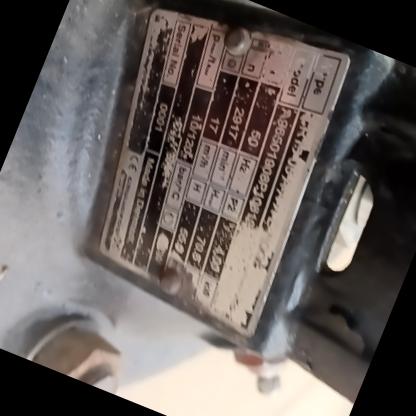
Klasa: tabliczka-znamionowa